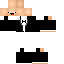
A male human skin with dark skin, wearing brown bald dressed in a black suit and black pants, featuring a closed mouth.